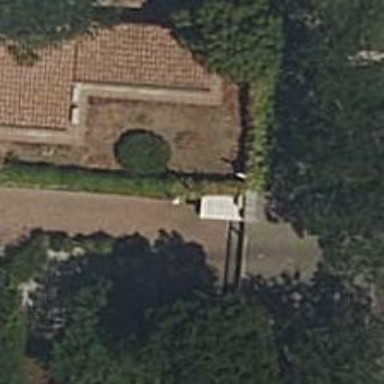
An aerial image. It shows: Metal fence.